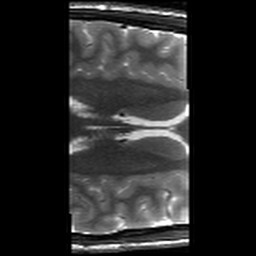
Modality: T2w
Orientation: axial
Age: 23
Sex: female
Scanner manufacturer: siemens
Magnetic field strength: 3 T
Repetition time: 8.02 s
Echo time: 0.08 s